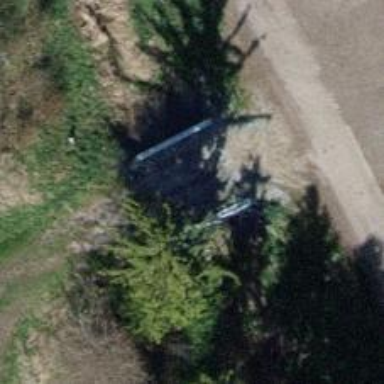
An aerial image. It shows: Culvert tunnel.